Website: home-depot
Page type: address-validator
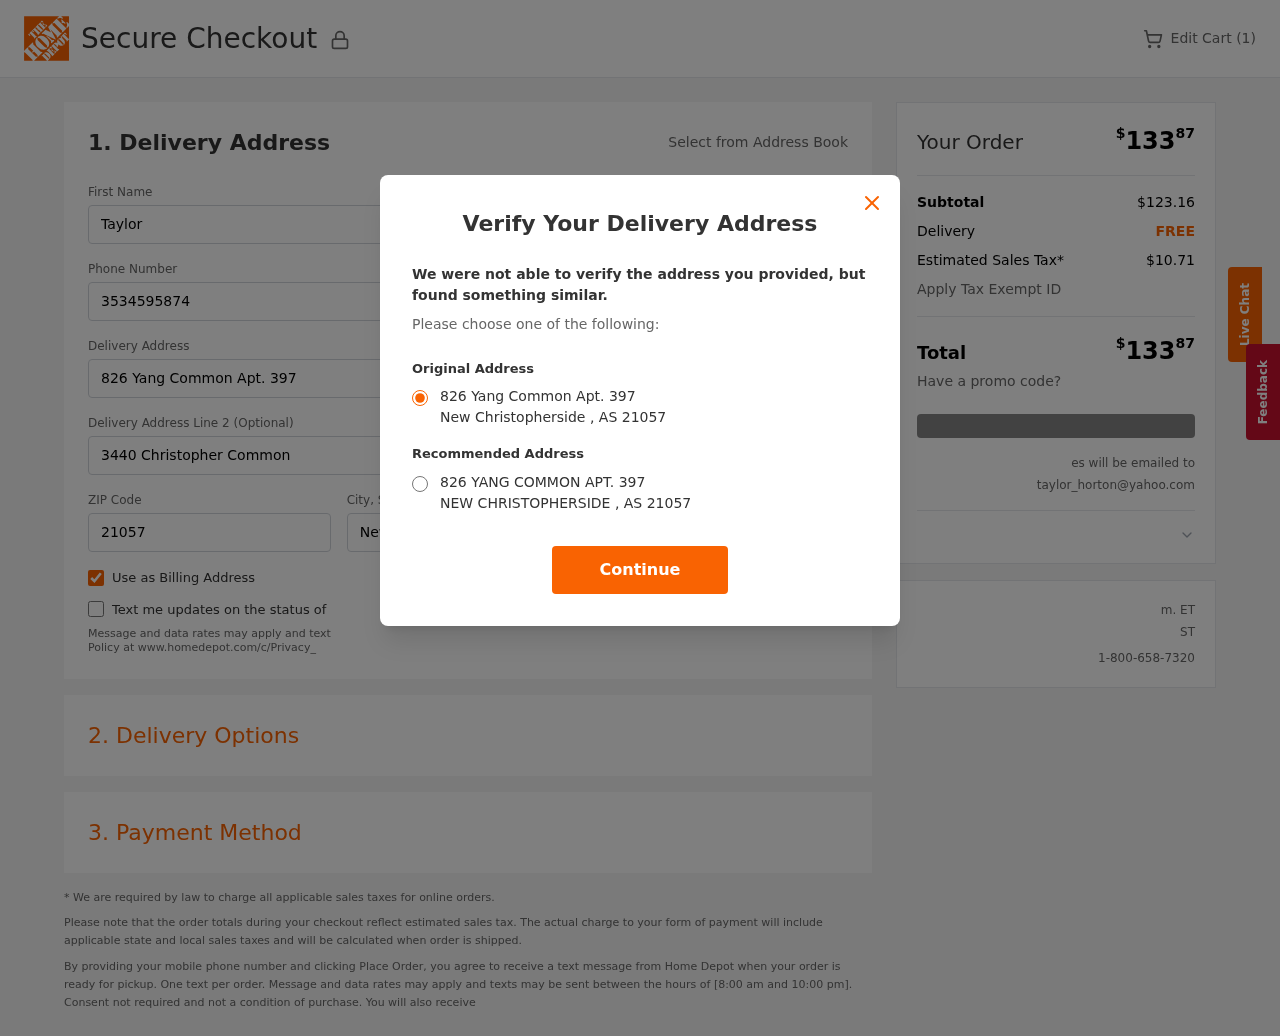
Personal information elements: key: PII_CITY
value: New Christopherside
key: PII_EMAIL
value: taylor_horton@yahoo.com
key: PII_POSTCODE
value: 21057
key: PII_STATE_ABBR
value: AS
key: PII_STREET
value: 826 Yang Common Apt. 397
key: PII_FIRSTNAME
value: Taylor
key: PII_LASTNAME
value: Horton
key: PII_PHONE
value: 3534595874
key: PII_STREET2
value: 3440 Christopher Common
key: PII_CITY_STATE
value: New Christopherside, AS
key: PII_STREET_ALT
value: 826 YANG COMMON APT. 397
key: PII_CITY_ALT
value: NEW CHRISTOPHERSIDE
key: PII_STATE
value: AS
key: PII_POSTCODE_FULL
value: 21057
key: PII_POSTCODE_NUMERIC
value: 21057
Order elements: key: ORDER_NUM_ITEMS
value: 1
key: ORDER_TOTAL
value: $13387
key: ORDER_SUBTOTAL
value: $123.16
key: ORDER_SHIPPING_COST
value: FREE
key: ORDER_TAX
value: $10.71